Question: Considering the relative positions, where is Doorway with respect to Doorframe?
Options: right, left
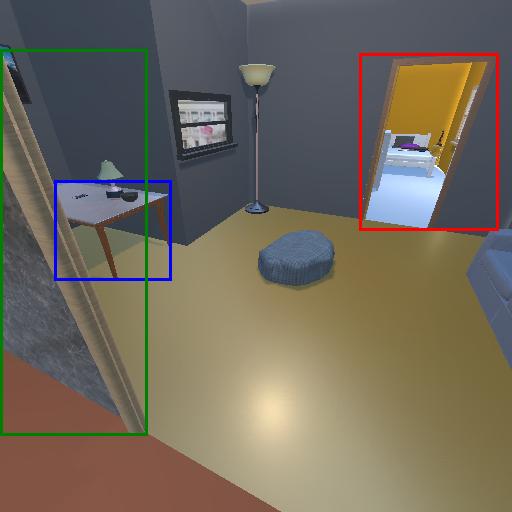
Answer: right